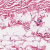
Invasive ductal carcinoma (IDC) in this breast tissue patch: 0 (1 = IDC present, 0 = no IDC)